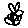
Label: flower